Question: How to show part of element outside of canvas from opposite side canvas. Illustration:
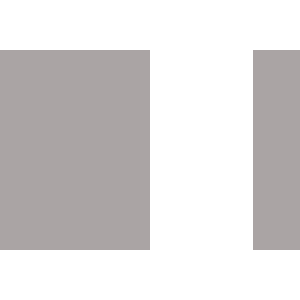
Answer: You need to draw twice when the shape is outside canvas' boundaries. Draw the main part first, then the same part offset by width so it gives the illusion of showing on the other side.
# Manually Draw twice
This draws a shape going from right to left, when the shape is outside the left edge it will be redrawn at the right edge representing the part that is non-visible on the left side. For the opposite way (left to right) the principle is just the same, just use x with canvas' width instead of 0.
'''
var ctx = document.querySelector("canvas").getContext("2d"),
x = 100, // start position
w = 200; // shape width
ctx.fillStyle = "#777";
(function loop() {
ctx.clearRect(0, 0, 300, 150); // clear canvas
ctx.fillRect(x, 0, w, 150); // draw main part/image/shape
if (x < 0) { // should rotate? draw secondary
ctx.fillRect(ctx.canvas.width + x, 0, w, 150); // use canvas width + x (x<0)
}
x -= 7; // animate
if (x <= -w) x = ctx.canvas.width + x; // at some point reset x
requestAnimationFrame(loop)
})();
'''
'''
<canvas></canvas>
'''
# Translated Pattern
To simplify this a CanvasPattern can be used. The later version of canvas allows local transforms on the pattern itself, but since this is not currently widely spread I'll show an example using normal transforms and compensated x position:
'''
var ctx = document.querySelector("canvas").getContext("2d"),
pattern,
x = 100, // start position
w = 200; // shape width
// create pattern
ctx.fillStyle = "#777";
ctx.fillRect(x, 0, w, 150); // draw main part/image/shape
pattern = ctx.createPattern(ctx.canvas, "repeat"); // use current canvas as pattern
ctx.fillStyle = pattern; // set pattern as fillStyle
(function loop() {
ctx.setTransform(1,0,0,1,0,0); // reset transforms
ctx.clearRect(0, 0, 300, 150); // clear canvas
ctx.setTransform(1,0,0,1,x,0); // translate absolute x
ctx.fillRect(-x, 0, 300, 150); // fill using pattern, compensate transform
x -= 7; // animate
requestAnimationFrame(loop)
})();
'''
'''
<canvas></canvas>
'''